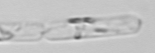
Label: Dactyliosolen_fragilissimus